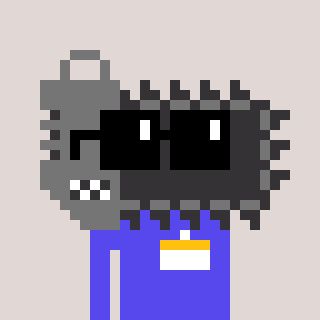
a pixel art character with square black sunglasses, a chainsaw-shaped head and a computerblue-colored body on a warm background